Question: I am trying to create a private messaging system, this is what i want to do..

If ToId or fromid is 42 then query must return just one(most recent row) row for every toid/fromid associated with toid/from 42.
In this case it should be rows with msg ids..
3,4,6,7
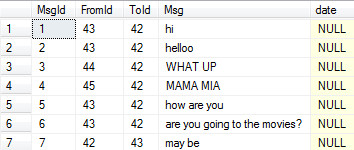
Answer: This is an application of 'row_number()'.
'''
select msgid, fromid, toid, msg, date
from (select t.*,
ROW_NUMBER() over (partition by fromid, toid
order by msgid desc
) as seqnum
from t
where 42 in (fromid, toid)
) t
where seqnum = 1;
'''
This uses 'msgid' to determine the most recent value. Just change the order by to 'order by date desc' to use date.
If you want the most recent for unique pairs (regardless of order), then a bit more logic is required:
However, you need to put the messages in a "canonical" format, so (42, 43) is the same as (43, 42). The key is partitioning by the smaller value and the larger, in that order:
'''
select msgid, fromid, toid, msg, date
from (select t.*,
ROW_NUMBER() over (partition by (case when fromid < toid then fromid else toid end),
(case when fromid < toid then toid else fromid end)
order by msgid desc
) as seqnum
from t
where 42 in (fromid, toid)
) t
where seqnum = 1;
'''